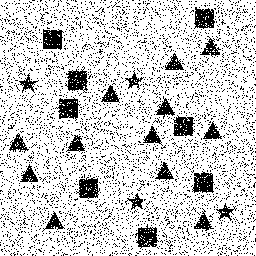
Squares: 8
Triangles: 12
Stars: 4
Total shapes: 24